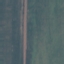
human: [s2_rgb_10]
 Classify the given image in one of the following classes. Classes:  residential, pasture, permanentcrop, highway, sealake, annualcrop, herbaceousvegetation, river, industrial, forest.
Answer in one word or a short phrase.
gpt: AnnualCrop